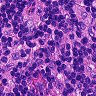
Metastatic tissue present: no